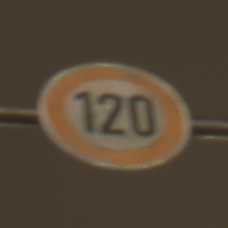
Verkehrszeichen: Geschwindigkeit120
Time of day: Night
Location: Outdoor (Urban)
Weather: Overcast
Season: NotSpecified
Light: Artificial